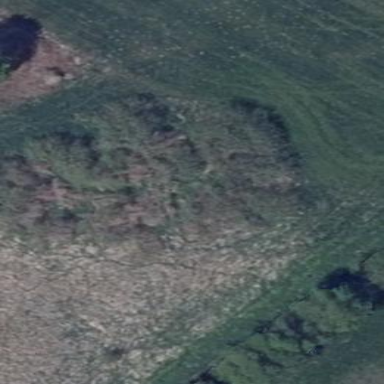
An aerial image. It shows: Patch of scrub vegetation.